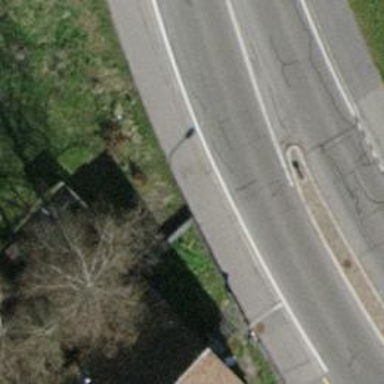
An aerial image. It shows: Asphalt sidewalk path.